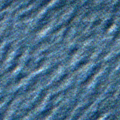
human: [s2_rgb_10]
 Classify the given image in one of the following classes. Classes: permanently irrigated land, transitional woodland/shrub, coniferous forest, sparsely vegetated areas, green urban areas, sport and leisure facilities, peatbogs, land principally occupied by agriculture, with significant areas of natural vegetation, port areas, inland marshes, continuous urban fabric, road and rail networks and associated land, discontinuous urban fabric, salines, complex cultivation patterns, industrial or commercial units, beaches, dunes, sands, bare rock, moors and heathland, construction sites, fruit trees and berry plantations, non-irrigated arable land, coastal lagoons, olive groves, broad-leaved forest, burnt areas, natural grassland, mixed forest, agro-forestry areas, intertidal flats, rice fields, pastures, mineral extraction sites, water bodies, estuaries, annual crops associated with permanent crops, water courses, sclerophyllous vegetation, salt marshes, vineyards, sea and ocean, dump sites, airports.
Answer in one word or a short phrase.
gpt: sea and ocean